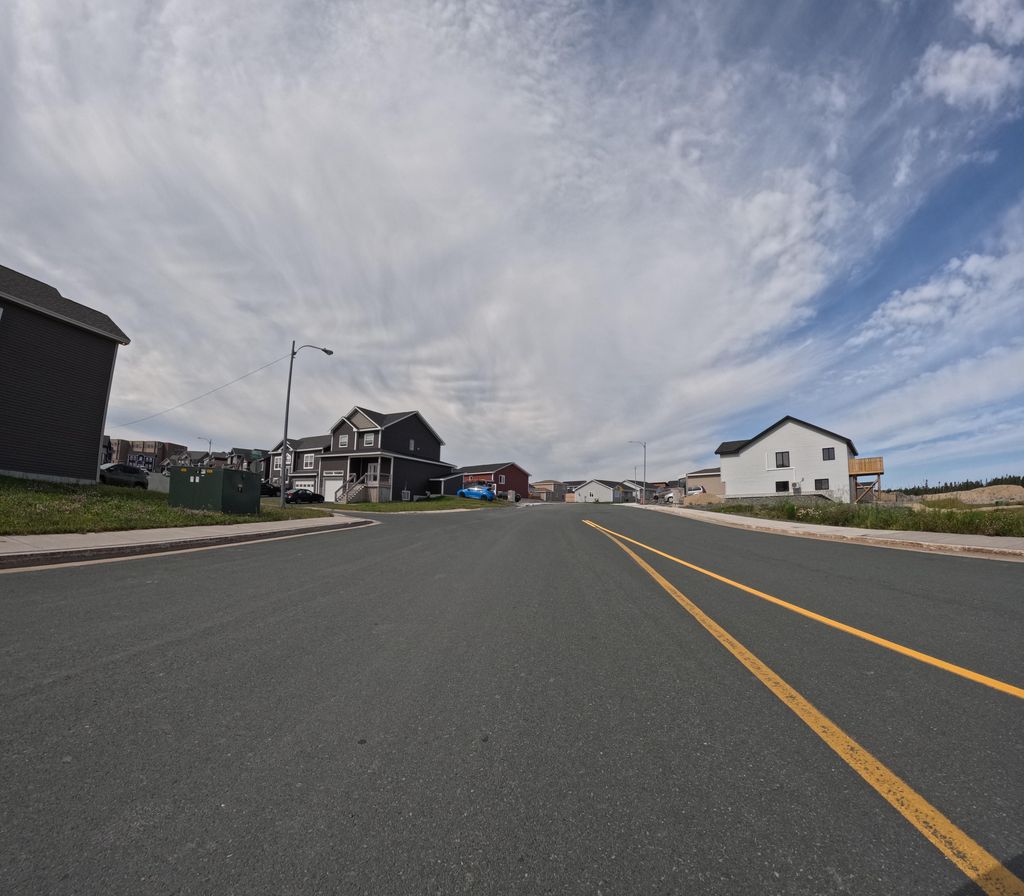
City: st_johns